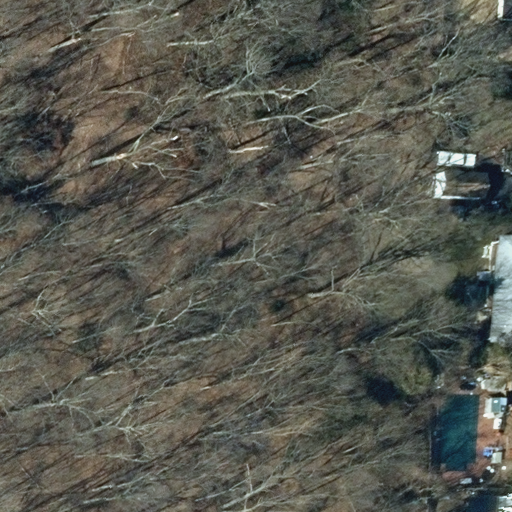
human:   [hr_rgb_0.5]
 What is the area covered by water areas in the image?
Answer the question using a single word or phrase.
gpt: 0m2

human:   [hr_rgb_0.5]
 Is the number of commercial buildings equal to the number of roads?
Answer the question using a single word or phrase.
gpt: yes

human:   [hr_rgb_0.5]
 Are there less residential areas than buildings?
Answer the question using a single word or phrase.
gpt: yes

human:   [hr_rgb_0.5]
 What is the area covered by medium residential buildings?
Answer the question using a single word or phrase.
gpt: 248m2

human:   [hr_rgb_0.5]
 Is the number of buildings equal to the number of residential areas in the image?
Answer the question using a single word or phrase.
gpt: no

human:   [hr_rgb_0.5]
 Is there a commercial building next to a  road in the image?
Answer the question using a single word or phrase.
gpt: no

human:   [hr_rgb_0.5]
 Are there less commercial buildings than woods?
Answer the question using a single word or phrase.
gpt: yes

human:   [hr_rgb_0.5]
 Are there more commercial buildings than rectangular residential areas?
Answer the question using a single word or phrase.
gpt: no

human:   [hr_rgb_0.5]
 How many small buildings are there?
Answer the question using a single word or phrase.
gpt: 2

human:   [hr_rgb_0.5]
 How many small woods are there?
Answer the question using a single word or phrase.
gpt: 0

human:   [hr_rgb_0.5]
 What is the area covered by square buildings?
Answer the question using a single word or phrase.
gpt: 0m2

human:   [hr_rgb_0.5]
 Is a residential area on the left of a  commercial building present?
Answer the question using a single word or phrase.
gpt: no

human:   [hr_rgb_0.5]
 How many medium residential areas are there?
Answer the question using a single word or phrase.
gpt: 0

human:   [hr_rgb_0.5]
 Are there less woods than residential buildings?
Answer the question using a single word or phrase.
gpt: yes

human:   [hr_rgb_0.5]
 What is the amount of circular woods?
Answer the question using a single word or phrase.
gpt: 0

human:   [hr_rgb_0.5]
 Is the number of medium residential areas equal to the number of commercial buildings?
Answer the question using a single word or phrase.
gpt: yes

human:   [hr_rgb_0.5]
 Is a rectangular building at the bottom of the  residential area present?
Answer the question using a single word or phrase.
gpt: no

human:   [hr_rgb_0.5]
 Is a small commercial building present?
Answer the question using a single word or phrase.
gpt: no

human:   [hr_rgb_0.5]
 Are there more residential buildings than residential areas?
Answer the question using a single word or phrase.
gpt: yes

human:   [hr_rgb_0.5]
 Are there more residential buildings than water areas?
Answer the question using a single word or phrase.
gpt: yes

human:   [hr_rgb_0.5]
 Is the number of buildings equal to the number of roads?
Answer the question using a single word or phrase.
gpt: no

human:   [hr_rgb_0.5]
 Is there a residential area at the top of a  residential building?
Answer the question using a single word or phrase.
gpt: no

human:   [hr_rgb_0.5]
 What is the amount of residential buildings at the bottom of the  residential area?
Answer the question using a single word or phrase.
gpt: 0

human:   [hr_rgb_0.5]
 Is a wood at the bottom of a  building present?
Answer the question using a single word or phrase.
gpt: no

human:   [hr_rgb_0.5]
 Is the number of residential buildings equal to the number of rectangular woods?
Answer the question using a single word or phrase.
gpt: no

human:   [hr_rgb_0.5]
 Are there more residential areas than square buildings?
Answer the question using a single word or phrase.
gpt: yes

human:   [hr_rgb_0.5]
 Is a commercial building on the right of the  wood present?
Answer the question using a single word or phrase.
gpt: no

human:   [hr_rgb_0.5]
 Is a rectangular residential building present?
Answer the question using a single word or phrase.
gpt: yes

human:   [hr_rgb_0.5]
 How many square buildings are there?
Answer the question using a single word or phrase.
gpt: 0

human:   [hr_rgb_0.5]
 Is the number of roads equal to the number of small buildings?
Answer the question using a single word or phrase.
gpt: no

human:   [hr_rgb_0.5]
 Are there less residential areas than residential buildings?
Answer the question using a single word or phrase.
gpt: yes

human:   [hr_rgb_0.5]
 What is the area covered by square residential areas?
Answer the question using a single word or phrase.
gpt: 0m2

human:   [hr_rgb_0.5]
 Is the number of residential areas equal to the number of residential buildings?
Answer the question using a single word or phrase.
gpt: no

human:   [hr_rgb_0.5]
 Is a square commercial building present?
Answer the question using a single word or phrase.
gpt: no

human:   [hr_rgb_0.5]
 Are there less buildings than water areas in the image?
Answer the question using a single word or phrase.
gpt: no

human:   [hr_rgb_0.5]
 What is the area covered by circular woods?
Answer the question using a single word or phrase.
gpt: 0m2